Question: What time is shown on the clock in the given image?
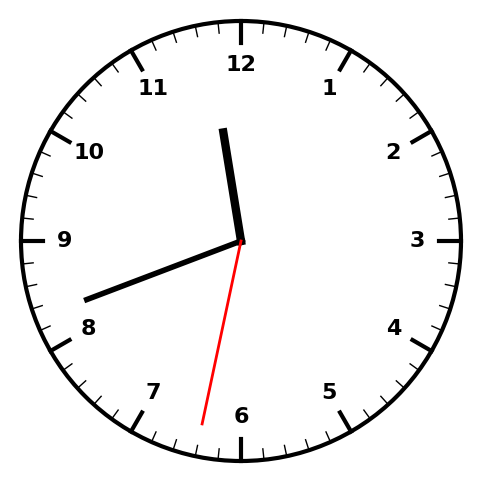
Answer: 11:41:32